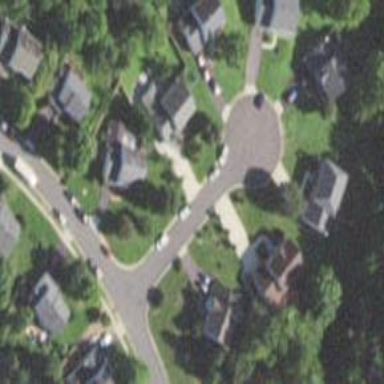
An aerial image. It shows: Turning circle on the road.